Question: I have a basic entity that looks like the following:

The entity is the basic entity in a whole tree. Every GPNode has a parent GPNode and a set of children (GPNode). Theoretically the hierarchy could be endless.
I want to do a query using NSPredicate that delivers me all children and children of children etc. of a specific GPNode. Since the number of steps in the hierarchy aren't defined, I can't work with subqueries in the predicate. Any ideas how to achieve my goal? Thanks in advance.
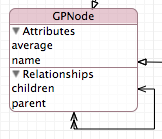
Answer: You should not use a predicate for this. If required use a predicate to find the parent node that you're interested in. Once you have the parent you should use the relationships defined on the node to navigate the hierarchy. If you need to get an array of all the children you should write a recursive algorithm to traverse the hierarchy and build the list.